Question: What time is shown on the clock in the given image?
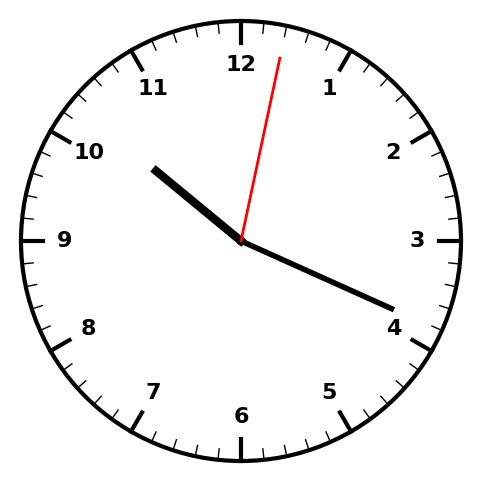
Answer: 10:19:02